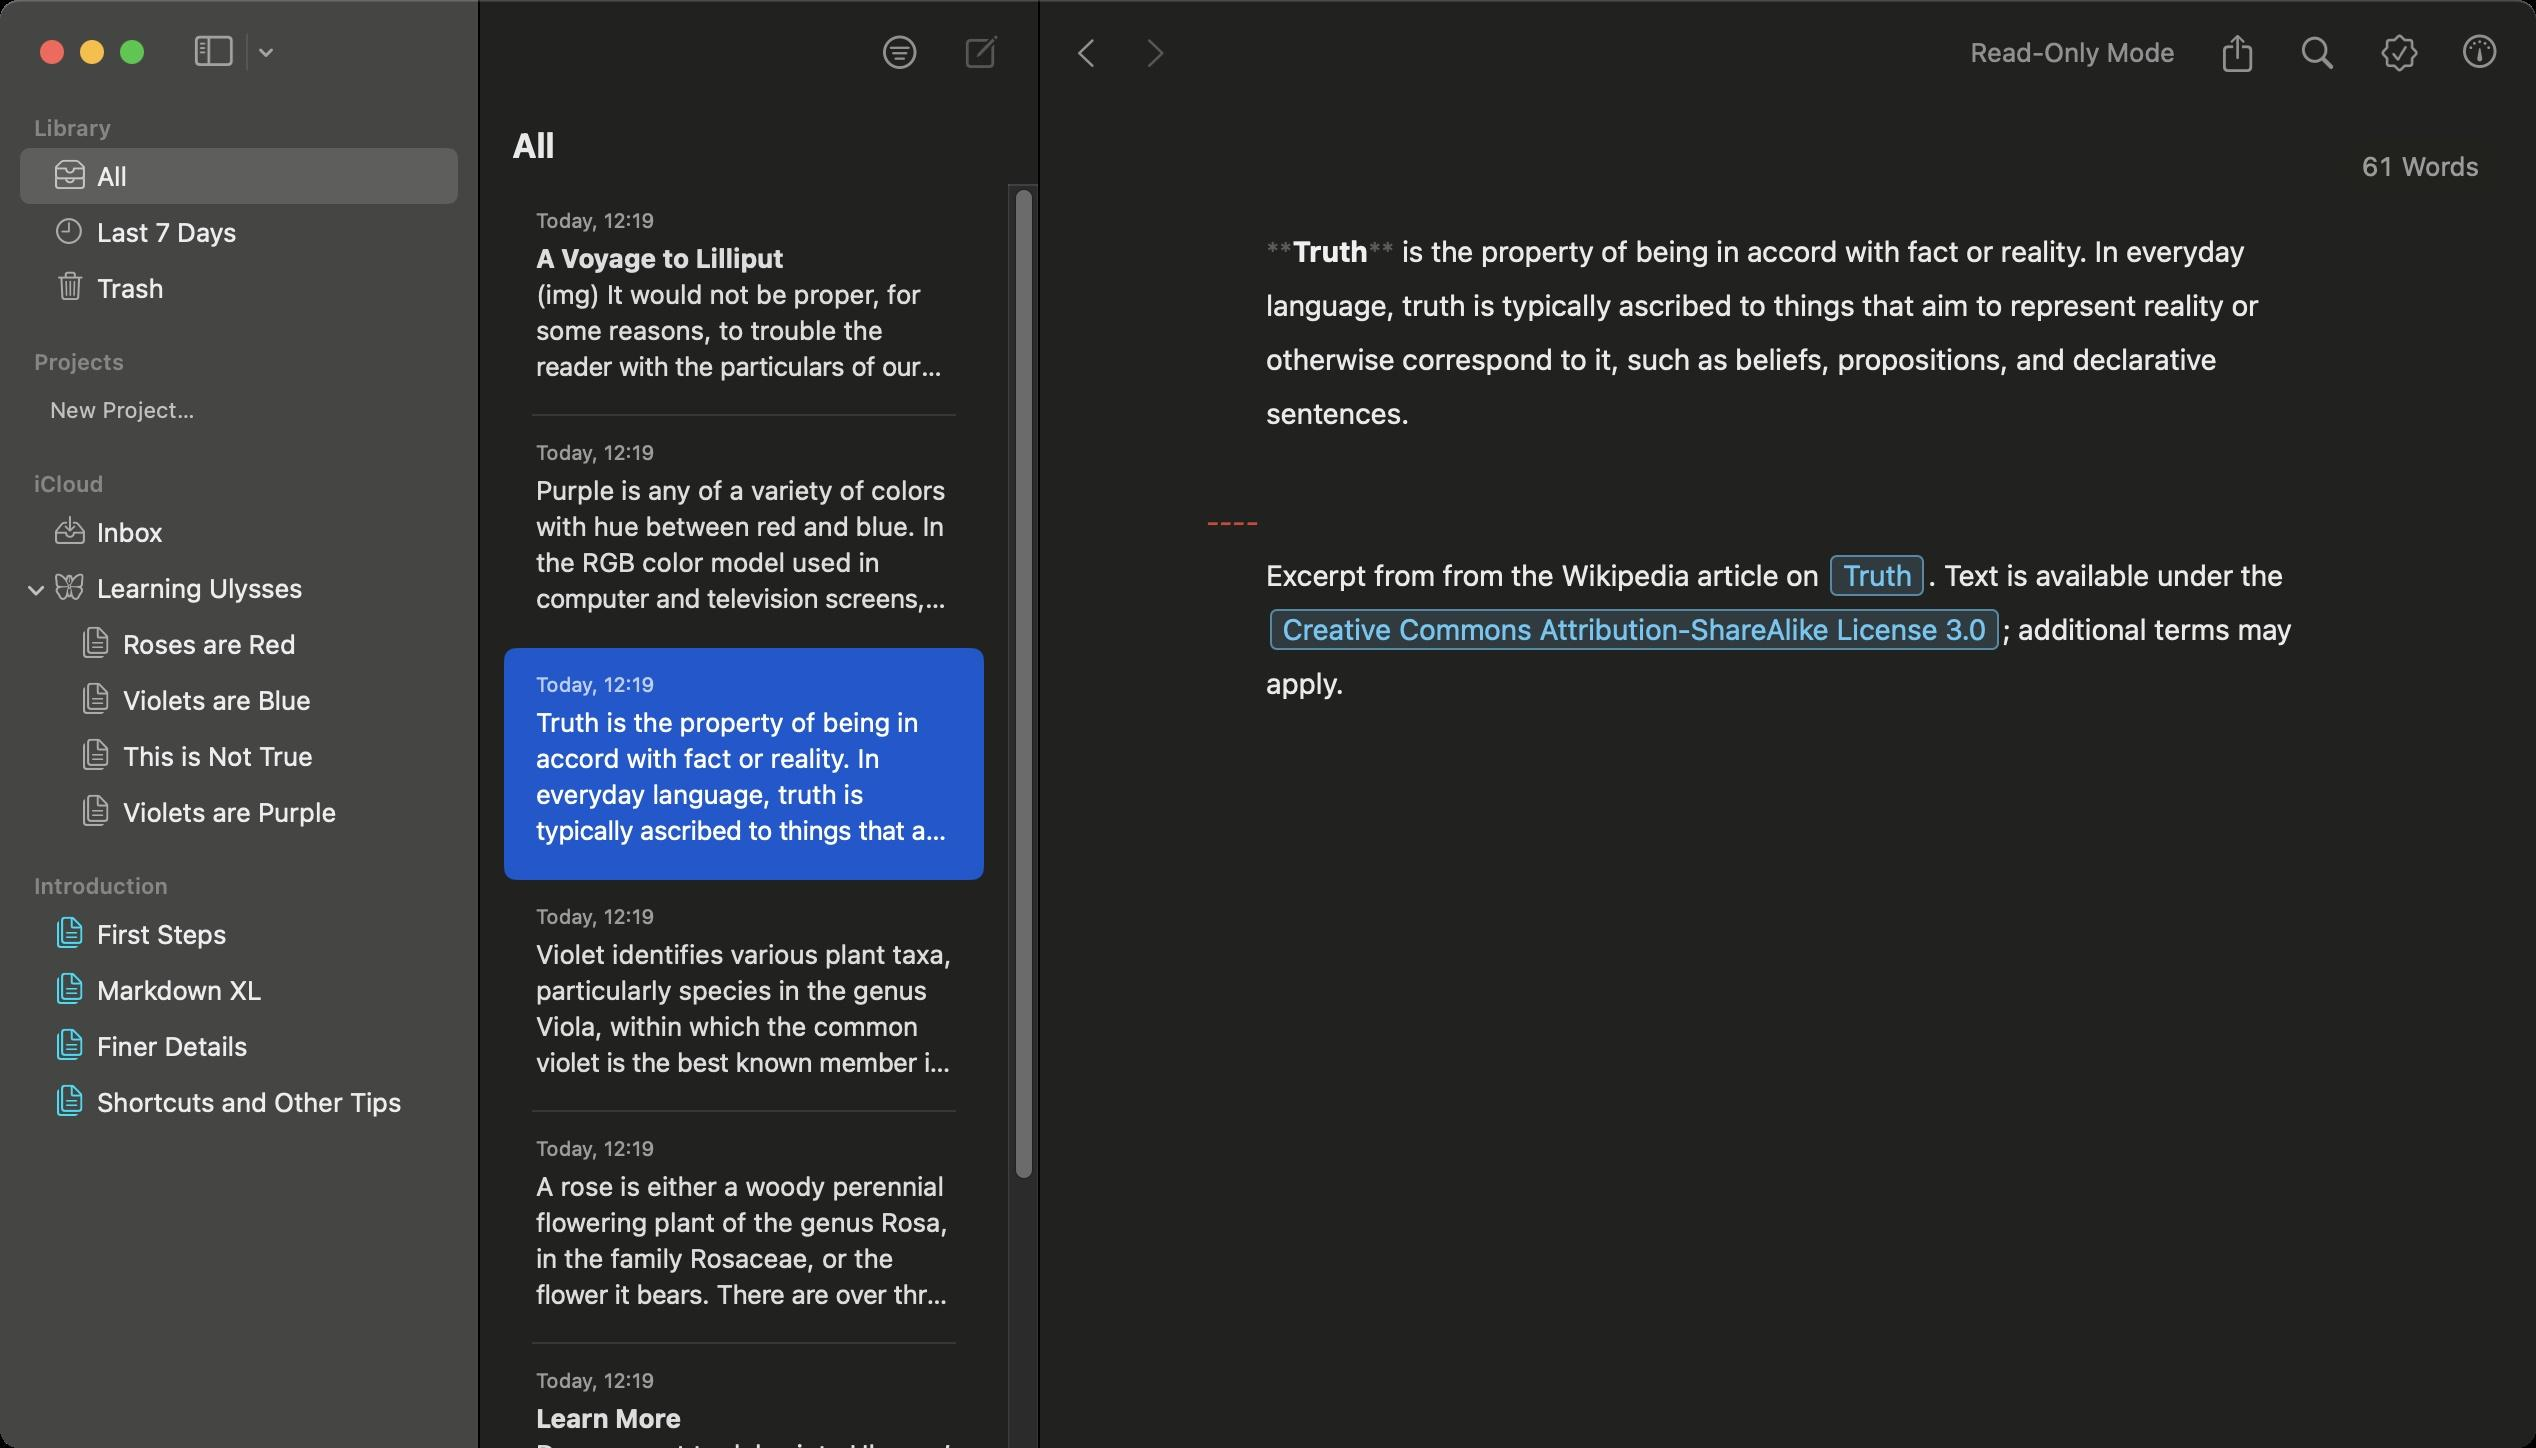
Accessibility tree:
{"name": "All_▸_Truth_is_the_property_of_being_in_accord…", "role": "AXWindow", "description": null, "role_description": "standard window", "value": null, "position": "230.00;215.00", "size": "1268;724", "children": [{"name": null, "role": "AXGroup", "description": null, "role_description": "group", "value": null, "position": "0.00;0.00", "size": "1268;724", "children": [{"name": null, "role": "AXGroup", "description": null, "role_description": "group", "value": null, "position": "520.00;0.00", "size": "748;724", "children": [{"name": null, "role": "AXGroup", "description": null, "role_description": "group", "value": null, "position": "520.00;0.00", "size": "748;724", "children": [{"name": null, "role": "AXGroup", "description": null, "role_description": "group", "value": null, "position": "520.00;0.00", "size": "748;724", "children": [{"name": null, "role": "AXScrollArea", "description": null, "role_description": "scroll area", "value": null, "position": "520.00;52.00", "size": "748;672", "children": [{"name": null, "role": "AXGroup", "description": null, "role_description": "group", "value": null, "position": "520.00;52.00", "size": "748;672", "children": [{"name": null, "role": "AXTextArea", "description": "Editor", "role_description": "text entry area", "value": "**Truth** is the property of being in accord with fact or reality. In everyday language, truth is typically ascribed to things that aim to represent reality or otherwise correspond to it, such as beliefs, propositions, and declarative sentences.\n\n----\nExcerpt from from the Wikipedia article on Truth. Text is available under the Creative Commons Attribution-ShareAlike License 3.0; additional terms may apply.", "position": "563.00;72.00", "size": "662;325", "children": [{"name": null, "role": "AXUnknown", "description": "Begin Link", "role_description": "unknown", "value": null, "position": "913.40;274.00", "size": "8;27", "children": []}, {"name": null, "role": "AXUnknown", "description": "End Link", "role_description": "unknown", "value": null, "position": "955.98;274.00", "size": "8;27", "children": []}, {"name": null, "role": "AXUnknown", "description": "Begin Link", "role_description": "unknown", "value": null, "position": "633.18;301.00", "size": "8;27", "children": []}, {"name": null, "role": "AXUnknown", "description": "End Link", "role_description": "unknown", "value": null, "position": "993.20;301.00", "size": "8;27", "children": []}]}]}]}, {"name": null, "role": "AXGroup", "description": null, "role_description": "group", "value": null, "position": "1169.00;69.00", "size": "83;28", "children": [{"name": "", "role": "AXButton", "description": null, "role_description": "button", "value": "61 Words", "position": "1169.00;69.00", "size": "83;28", "children": []}]}]}]}]}, {"name": null, "role": "AXGroup", "description": null, "role_description": "group", "value": null, "position": "240.00;0.00", "size": "279;724", "children": [{"name": null, "role": "AXScrollArea", "description": null, "role_description": "scroll area", "value": null, "position": "240.00;92.00", "size": "279;632", "children": [{"name": null, "role": "AXOutline", "description": "Sheet List", "role_description": "outline", "value": null, "position": "240.00;92.00", "size": "264;824", "children": [{"name": null, "role": "AXRow", "description": null, "role_description": "outline row", "value": null, "position": "240.00;92.00", "size": "264;0", "children": [{"name": null, "role": "AXCell", "description": null, "role_description": "cell", "value": null, "position": "240.00;92.00", "size": "264;0", "children": []}]}, {"name": null, "role": "AXRow", "description": null, "role_description": "outline row", "value": null, "position": "240.00;92.00", "size": "264;116", "children": [{"name": null, "role": "AXCell", "description": "A Voyage to Lilliput \n(img) It would not be proper, for some reasons, to trouble the reader with the particulars of our adventures in those seas; let it suffice to inform him, that in our passage", "role_description": "cell", "value": null, "position": "240.00;92.00", "size": "264;116", "children": []}]}, {"name": null, "role": "AXRow", "description": null, "role_description": "outline row", "value": null, "position": "240.00;208.00", "size": "264;116", "children": [{"name": null, "role": "AXCell", "description": "Purple is any of a variety of colors with hue between red and blue. In the RGB color model used in computer and television screens, purples are produced by mixing red and blue light. In the RYB color", "role_description": "cell", "value": null, "position": "240.00;208.00", "size": "264;116", "children": []}]}, {"name": null, "role": "AXRow", "description": null, "role_description": "outline row", "value": null, "position": "240.00;324.00", "size": "264;116", "children": [{"name": null, "role": "AXCell", "description": "Truth is the property of being in accord with fact or reality. In everyday language, truth is typically ascribed to things that aim to represent reality or otherwise correspond to it, such as. Selected", "role_description": "cell", "value": null, "position": "240.00;324.00", "size": "264;116", "children": []}]}, {"name": null, "role": "AXRow", "description": null, "role_description": "outline row", "value": null, "position": "240.00;440.00", "size": "264;116", "children": [{"name": null, "role": "AXCell", "description": "Violet identifies various plant taxa, particularly species in the genus Viola, within which the common violet is the best known member in Eurasia and the common blue violet and common purple violet", "role_description": "cell", "value": null, "position": "240.00;440.00", "size": "264;116", "children": []}]}, {"name": null, "role": "AXRow", "description": null, "role_description": "outline row", "value": null, "position": "240.00;556.00", "size": "264;116", "children": [{"name": null, "role": "AXCell", "description": "A rose is either a woody perennial flowering plant of the genus Rosa, in the family Rosaceae, or the flower it bears. There are over three hundred species and tens of thousands of cultivars. They", "role_description": "cell", "value": null, "position": "240.00;556.00", "size": "264;116", "children": []}]}, {"name": null, "role": "AXRow", "description": null, "role_description": "outline row", "value": null, "position": "240.00;672.00", "size": "264;116", "children": [{"name": null, "role": "AXCell", "description": "Learn More \nDo you want to delve into Ulysses’ advanced features? Check out the following resources: The app introduction covers all concepts and features. You find it in the library. The [Ulysses", "role_description": "cell", "value": null, "position": "240.00;672.00", "size": "264;116", "children": []}]}, {"name": null, "role": "AXRow", "description": null, "role_description": "outline row", "value": null, "position": "240.00;788.00", "size": "264;116", "children": [{"name": null, "role": "AXCell", "description": "Loading Sheet", "role_description": "cell", "value": null, "position": "240.00;788.00", "size": "264;116", "children": []}]}, {"name": null, "role": "AXColumn", "description": null, "role_description": "column", "value": null, "position": "240.00;92.00", "size": "264;824", "children": []}]}, {"name": null, "role": "AXScrollBar", "description": null, "role_description": "scroll bar", "value": 0.0, "position": "504.00;92.00", "size": "15;632", "children": [{"name": null, "role": "AXValueIndicator", "description": null, "role_description": "value indicator", "value": 0.0, "position": "504.00;94.00", "size": "15;496", "children": []}, {"name": null, "role": "AXButton", "description": null, "role_description": "increment arrow button", "value": null, "position": "504.00;92.00", "size": "0;0", "children": []}, {"name": null, "role": "AXButton", "description": null, "role_description": "decrement arrow button", "value": null, "position": "504.00;92.00", "size": "0;0", "children": []}, {"name": null, "role": "AXButton", "description": null, "role_description": "increment page button", "value": null, "position": "504.00;590.50", "size": "15;134", "children": []}, {"name": null, "role": "AXButton", "description": null, "role_description": "decrement page button", "value": null, "position": "504.00;92.00", "size": "15;2", "children": []}]}]}, {"name": null, "role": "AXStaticText", "description": null, "role_description": "text", "value": "All", "position": "254.00;63.00", "size": "255;20", "children": []}, {"name": "", "role": "AXButton", "description": "sort", "role_description": "button", "value": null, "position": "510.00;58.50", "size": "2;28", "children": []}]}, {"name": null, "role": "AXGroup", "description": null, "role_description": "group", "value": null, "position": "0.00;0.00", "size": "239;724", "children": [{"name": null, "role": "AXScrollArea", "description": null, "role_description": "scroll area", "value": null, "position": "0.00;44.00", "size": "239;680", "children": [{"name": null, "role": "AXOutline", "description": "Library", "role_description": "outline", "value": null, "position": "0.00;44.00", "size": "239;680", "children": [{"name": null, "role": "AXRow", "description": null, "role_description": "outline row", "value": null, "position": "0.00;54.00", "size": "239;20", "children": [{"name": null, "role": "AXCell", "description": null, "role_description": "cell", "value": null, "position": "10.00;54.00", "size": "219;20", "children": [{"name": null, "role": "AXStaticText", "description": null, "role_description": "text", "value": "Library", "position": "15.00;57.00", "size": "219;14", "children": []}]}]}, {"name": null, "role": "AXRow", "description": null, "role_description": "outline row", "value": null, "position": "0.00;74.00", "size": "239;28", "children": [{"name": null, "role": "AXCell", "description": null, "role_description": "cell", "value": null, "position": "10.00;74.00", "size": "219;28", "children": [{"name": null, "role": "AXImage", "description": "Letter Trays", "role_description": "image", "value": null, "position": "25.00;69.50", "size": "20;36", "children": []}, {"name": null, "role": "AXStaticText", "description": null, "role_description": "text", "value": "All", "position": "46.50;80.00", "size": "20;16", "children": []}]}]}, {"name": null, "role": "AXRow", "description": null, "role_description": "outline row", "value": null, "position": "0.00;102.00", "size": "239;28", "children": [{"name": null, "role": "AXCell", "description": null, "role_description": "cell", "value": null, "position": "10.00;102.00", "size": "219;28", "children": [{"name": null, "role": "AXImage", "description": "Watch Face", "role_description": "image", "value": null, "position": "25.00;99.00", "size": "20;34", "children": []}, {"name": null, "role": "AXStaticText", "description": null, "role_description": "text", "value": "Last 7 Days", "position": "46.50;108.00", "size": "74;16", "children": []}]}]}, {"name": null, "role": "AXRow", "description": null, "role_description": "outline row", "value": null, "position": "0.00;130.00", "size": "239;28", "children": [{"name": null, "role": "AXCell", "description": null, "role_description": "cell", "value": null, "position": "10.00;130.00", "size": "219;28", "children": [{"name": null, "role": "AXImage", "description": "Trash", "role_description": "image", "value": null, "position": "25.00;125.00", "size": "20;36", "children": []}, {"name": null, "role": "AXStaticText", "description": null, "role_description": "text", "value": "Trash", "position": "46.50;136.00", "size": "38;16", "children": []}]}]}, {"name": null, "role": "AXRow", "description": null, "role_description": "outline row", "value": null, "position": "0.00;171.00", "size": "239;20", "children": [{"name": null, "role": "AXCell", "description": null, "role_description": "cell", "value": null, "position": "10.00;171.00", "size": "219;20", "children": [{"name": null, "role": "AXStaticText", "description": null, "role_description": "text", "value": "Projects", "position": "15.00;174.00", "size": "219;14", "children": []}]}]}, {"name": null, "role": "AXRow", "description": null, "role_description": "outline row", "value": null, "position": "0.00;191.00", "size": "239;28", "children": [{"name": null, "role": "AXCell", "description": null, "role_description": "cell", "value": null, "position": "10.00;191.00", "size": "219;28", "children": [{"name": "New_Project…", "role": "AXButton", "description": null, "role_description": "button", "value": null, "position": "25.00;191.00", "size": "198;28", "children": []}]}]}, {"name": null, "role": "AXRow", "description": null, "role_description": "outline row", "value": null, "position": "0.00;232.00", "size": "239;20", "children": [{"name": null, "role": "AXCell", "description": null, "role_description": "cell", "value": null, "position": "10.00;232.00", "size": "219;20", "children": [{"name": null, "role": "AXStaticText", "description": null, "role_description": "text", "value": "iCloud", "position": "15.00;235.00", "size": "219;14", "children": []}]}]}, {"name": null, "role": "AXRow", "description": null, "role_description": "outline row", "value": null, "position": "0.00;252.00", "size": "239;28", "children": [{"name": null, "role": "AXCell", "description": null, "role_description": "cell", "value": null, "position": "10.00;252.00", "size": "219;28", "children": [{"name": null, "role": "AXImage", "description": "Letter Tray With Inward-Pointing Arrow", "role_description": "image", "value": null, "position": "25.00;246.00", "size": "20;37", "children": []}, {"name": null, "role": "AXStaticText", "description": null, "role_description": "text", "value": "Inbox", "position": "46.50;258.00", "size": "37;16", "children": []}]}]}, {"name": null, "role": "AXRow", "description": null, "role_description": "outline row", "value": null, "position": "0.00;280.00", "size": "239;28", "children": [{"name": null, "role": "AXCell", "description": null, "role_description": "cell", "value": null, "position": "10.00;280.00", "size": "219;28", "children": [{"name": null, "role": "AXImage", "description": "Butterfly", "role_description": "image", "value": null, "position": "25.00;276.00", "size": "20;35", "children": []}, {"name": null, "role": "AXStaticText", "description": null, "role_description": "text", "value": "Learning Ulysses", "position": "46.50;286.00", "size": "107;16", "children": []}, {"name": null, "role": "AXDisclosureTriangle", "description": null, "role_description": "disclosure triangle", "value": 1, "position": "12.00;280.00", "size": "13;28", "children": []}]}]}, {"name": null, "role": "AXRow", "description": null, "role_description": "outline row", "value": null, "position": "0.00;308.00", "size": "239;28", "children": [{"name": null, "role": "AXCell", "description": null, "role_description": "cell", "value": null, "position": "10.00;308.00", "size": "219;28", "children": [{"name": null, "role": "AXImage", "description": "Sheets", "role_description": "image", "value": null, "position": "38.00;303.00", "size": "20;37", "children": []}, {"name": null, "role": "AXStaticText", "description": null, "role_description": "text", "value": "Roses are Red", "position": "59.50;314.00", "size": "90;16", "children": []}]}]}, {"name": null, "role": "AXRow", "description": null, "role_description": "outline row", "value": null, "position": "0.00;336.00", "size": "239;28", "children": [{"name": null, "role": "AXCell", "description": null, "role_description": "cell", "value": null, "position": "10.00;336.00", "size": "219;28", "children": [{"name": null, "role": "AXImage", "description": "Sheets", "role_description": "image", "value": null, "position": "38.00;331.00", "size": "20;37", "children": []}, {"name": null, "role": "AXStaticText", "description": null, "role_description": "text", "value": "Violets are Blue", "position": "59.50;342.00", "size": "98;16", "children": []}]}]}, {"name": null, "role": "AXRow", "description": null, "role_description": "outline row", "value": null, "position": "0.00;364.00", "size": "239;28", "children": [{"name": null, "role": "AXCell", "description": null, "role_description": "cell", "value": null, "position": "10.00;364.00", "size": "219;28", "children": [{"name": null, "role": "AXImage", "description": "Sheets", "role_description": "image", "value": null, "position": "38.00;359.00", "size": "20;37", "children": []}, {"name": null, "role": "AXStaticText", "description": null, "role_description": "text", "value": "This is Not True", "position": "59.50;370.00", "size": "99;16", "children": []}]}]}, {"name": null, "role": "AXRow", "description": null, "role_description": "outline row", "value": null, "position": "0.00;392.00", "size": "239;28", "children": [{"name": null, "role": "AXCell", "description": null, "role_description": "cell", "value": null, "position": "10.00;392.00", "size": "219;28", "children": [{"name": null, "role": "AXImage", "description": "Sheets", "role_description": "image", "value": null, "position": "38.00;387.00", "size": "20;37", "children": []}, {"name": null, "role": "AXStaticText", "description": null, "role_description": "text", "value": "Violets are Purple", "position": "59.50;398.00", "size": "111;16", "children": []}]}]}, {"name": null, "role": "AXRow", "description": null, "role_description": "outline row", "value": null, "position": "0.00;433.00", "size": "239;20", "children": [{"name": null, "role": "AXCell", "description": null, "role_description": "cell", "value": null, "position": "10.00;433.00", "size": "219;20", "children": [{"name": null, "role": "AXStaticText", "description": null, "role_description": "text", "value": "Introduction", "position": "15.00;436.00", "size": "219;14", "children": []}]}]}, {"name": null, "role": "AXRow", "description": null, "role_description": "outline row", "value": null, "position": "0.00;453.00", "size": "239;28", "children": [{"name": null, "role": "AXCell", "description": null, "role_description": "cell", "value": null, "position": "10.00;453.00", "size": "219;28", "children": [{"name": null, "role": "AXImage", "description": "Sheets", "role_description": "image", "value": null, "position": "25.00;448.00", "size": "20;37", "children": []}, {"name": null, "role": "AXStaticText", "description": null, "role_description": "text", "value": "First Steps", "position": "46.50;459.00", "size": "69;16", "children": []}]}]}, {"name": null, "role": "AXRow", "description": null, "role_description": "outline row", "value": null, "position": "0.00;481.00", "size": "239;28", "children": [{"name": null, "role": "AXCell", "description": null, "role_description": "cell", "value": null, "position": "10.00;481.00", "size": "219;28", "children": [{"name": null, "role": "AXImage", "description": "Sheets", "role_description": "image", "value": null, "position": "25.00;476.00", "size": "20;37", "children": []}, {"name": null, "role": "AXStaticText", "description": null, "role_description": "text", "value": "Markdown XL", "position": "46.50;487.00", "size": "86;16", "children": []}]}]}, {"name": null, "role": "AXRow", "description": null, "role_description": "outline row", "value": null, "position": "0.00;509.00", "size": "239;28", "children": [{"name": null, "role": "AXCell", "description": null, "role_description": "cell", "value": null, "position": "10.00;509.00", "size": "219;28", "children": [{"name": null, "role": "AXImage", "description": "Sheets", "role_description": "image", "value": null, "position": "25.00;504.00", "size": "20;37", "children": []}, {"name": null, "role": "AXStaticText", "description": null, "role_description": "text", "value": "Finer Details", "position": "46.50;515.00", "size": "80;16", "children": []}]}]}, {"name": null, "role": "AXRow", "description": null, "role_description": "outline row", "value": null, "position": "0.00;537.00", "size": "239;28", "children": [{"name": null, "role": "AXCell", "description": null, "role_description": "cell", "value": null, "position": "10.00;537.00", "size": "219;28", "children": [{"name": null, "role": "AXImage", "description": "Sheets", "role_description": "image", "value": null, "position": "25.00;532.00", "size": "20;37", "children": []}, {"name": null, "role": "AXStaticText", "description": null, "role_description": "text", "value": "Shortcuts and Other Tips", "position": "46.50;543.00", "size": "156;16", "children": []}]}]}, {"name": null, "role": "AXColumn", "description": null, "role_description": "column", "value": null, "position": "10.00;44.00", "size": "219;680", "children": []}]}]}]}]}, {"name": null, "role": "AXToolbar", "description": null, "role_description": "toolbar", "value": null, "position": "0.00;0.00", "size": "1268;52", "children": [{"name": null, "role": "AXGroup", "description": null, "role_description": "group", "value": null, "position": "87.00;0.00", "size": "60;52", "children": [{"name": "", "role": "AXButton", "description": "Toggle Sidebars", "role_description": "button", "value": null, "position": "85.00;6.00", "size": "44;40", "children": []}, {"name": "", "role": "AXButton", "description": "drop down", "role_description": "button", "value": null, "position": "116.00;7.00", "size": "34;40", "children": []}]}, {"name": null, "role": "AXGroup", "description": null, "role_description": "group", "value": null, "position": "147.00;0.00", "size": "377;52", "children": [{"name": "", "role": "AXButton", "description": "Filter in Group", "role_description": "button", "value": null, "position": "428.00;6.00", "size": "44;40", "children": []}, {"name": "", "role": "AXButton", "description": "New Sheet", "role_description": "button", "value": null, "position": "468.00;6.00", "size": "44;40", "children": []}]}, {"name": null, "role": "AXGroup", "description": null, "role_description": "group", "value": null, "position": "524.00;0.00", "size": "73;52", "children": [{"name": "", "role": "AXButton", "description": "Go back", "role_description": "button", "value": null, "position": "527.00;11.00", "size": "34;31", "children": []}, {"name": "", "role": "AXButton", "description": "Go forward", "role_description": "button", "value": null, "position": "560.00;11.00", "size": "34;31", "children": []}]}, {"name": null, "role": "AXButton", "description": "Read-Only Mode", "role_description": "button", "value": null, "position": "974.00;0.00", "size": "125;52", "children": []}, {"name": null, "role": "AXButton", "description": "Export", "role_description": "button", "value": null, "position": "1099.00;0.00", "size": "40;52", "children": []}, {"name": null, "role": "AXGroup", "description": null, "role_description": "group", "value": null, "position": "1139.00;0.00", "size": "41;52", "children": [{"name": "", "role": "AXCheckBox", "description": "Find", "role_description": "toggle button", "value": 0, "position": "1137.00;6.00", "size": "44;40", "children": []}]}, {"name": null, "role": "AXButton", "description": "Revision", "role_description": "button", "value": null, "position": "1180.00;0.00", "size": "40;52", "children": []}, {"name": null, "role": "AXButton", "description": "Dashboard", "role_description": "button", "value": null, "position": "1220.00;0.00", "size": "40;52", "children": []}]}, {"name": null, "role": "AXButton", "description": null, "role_description": "close button", "value": null, "position": "19.00;18.00", "size": "14;16", "children": []}, {"name": null, "role": "AXButton", "description": null, "role_description": "full screen button", "value": null, "position": "59.00;18.00", "size": "14;16", "children": [{"name": null, "role": "AXGroup", "description": null, "role_description": "group", "value": null, "position": "59.00;18.00", "size": "14;16", "children": [{"name": null, "role": "AXGroup", "description": null, "role_description": "group", "value": null, "position": "59.00;18.00", "size": "14;16", "children": []}]}]}, {"name": null, "role": "AXButton", "description": null, "role_description": "minimize button", "value": null, "position": "39.00;18.00", "size": "14;16", "children": []}]}